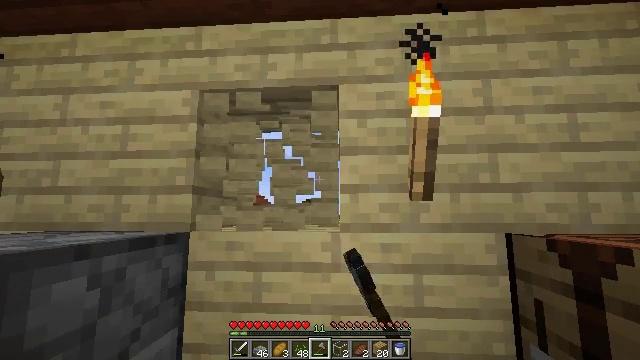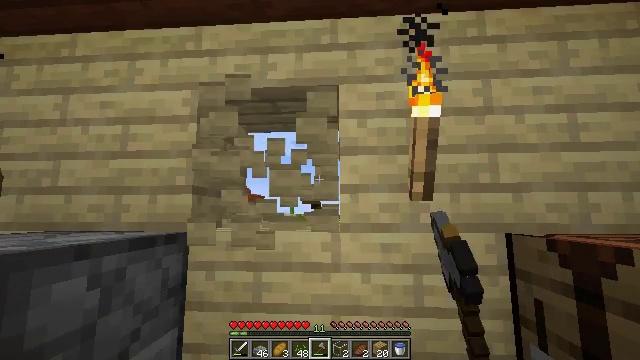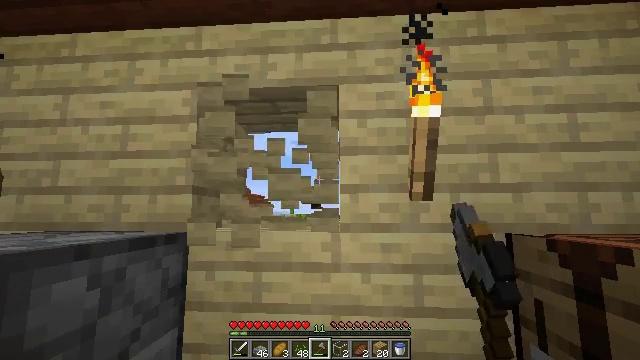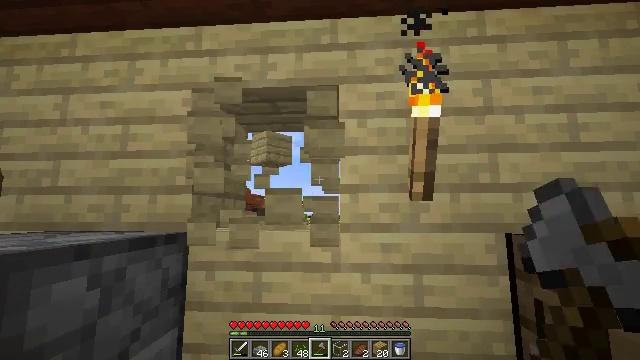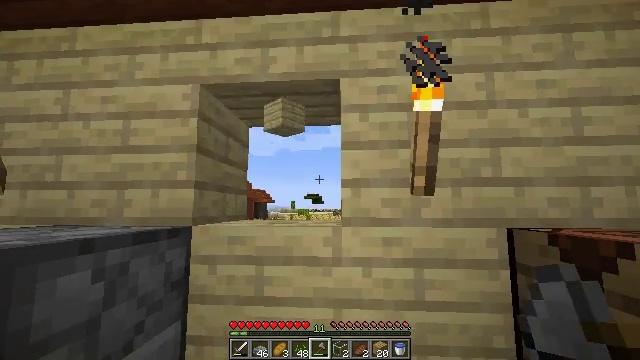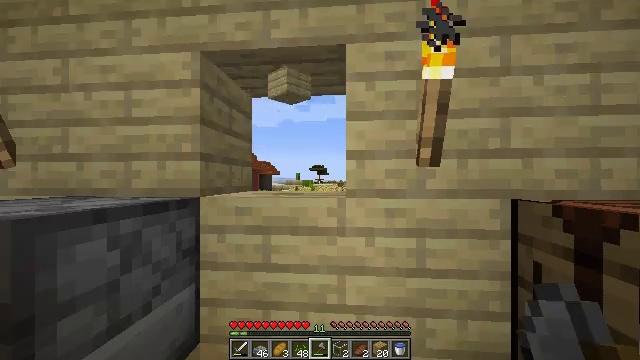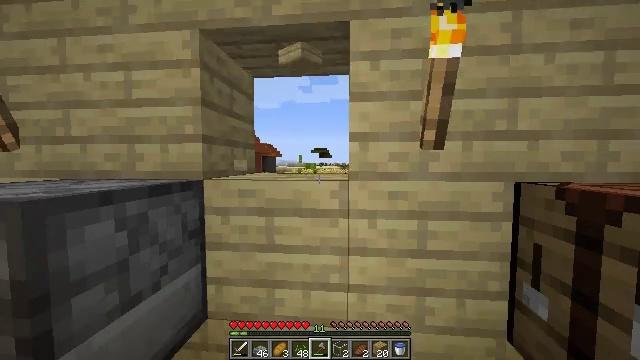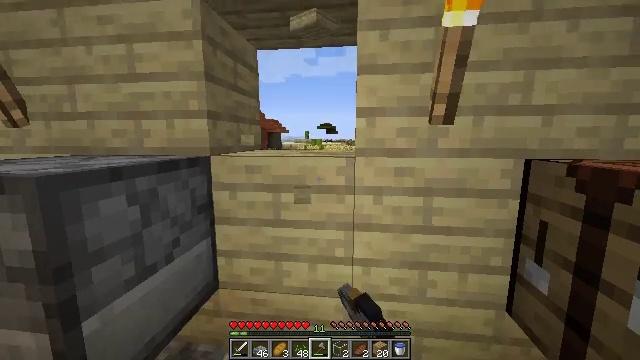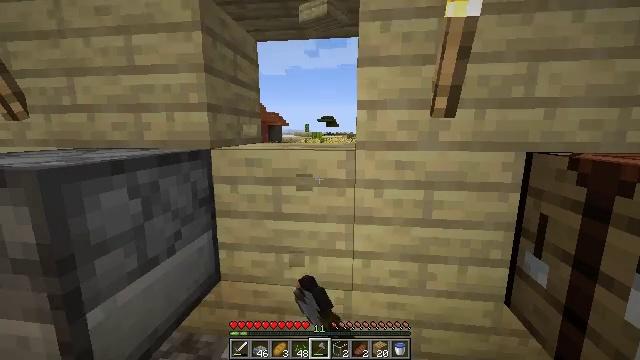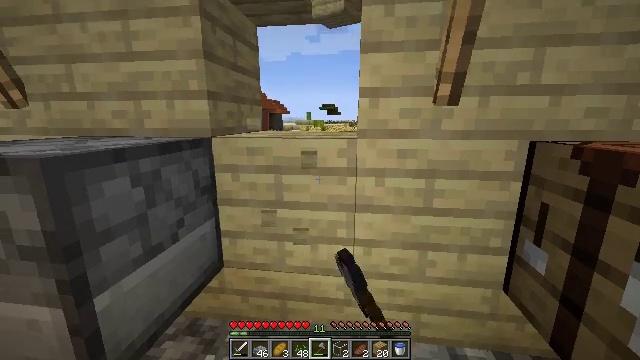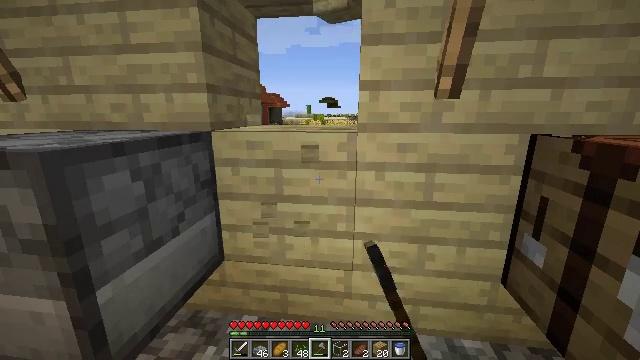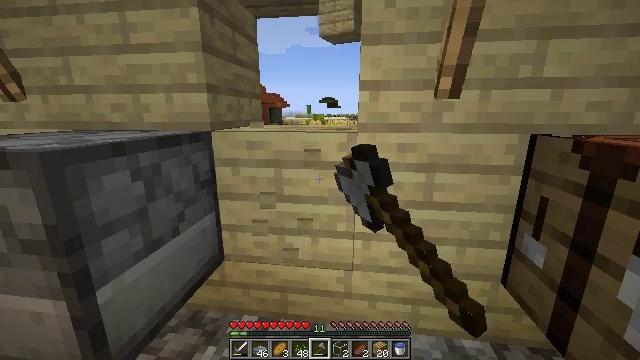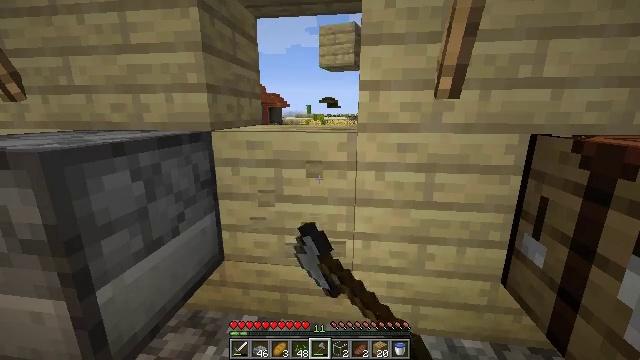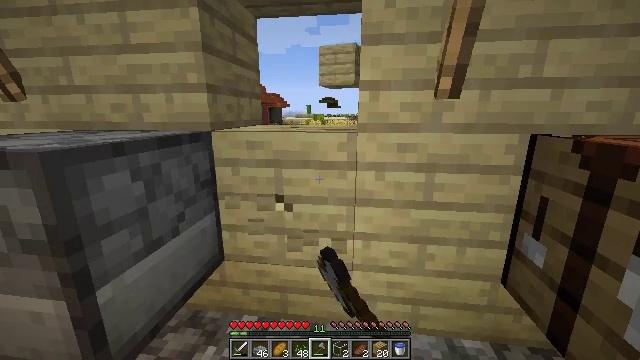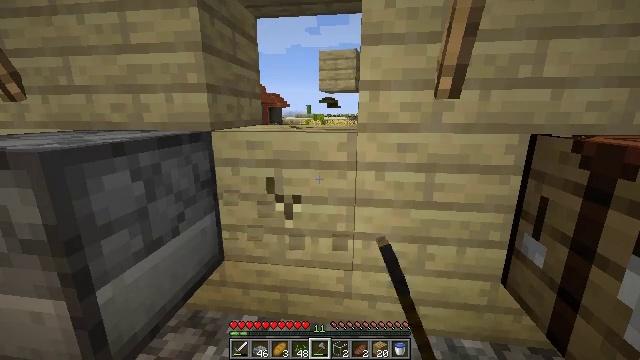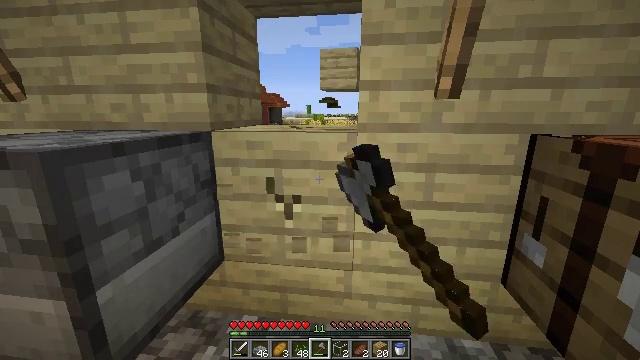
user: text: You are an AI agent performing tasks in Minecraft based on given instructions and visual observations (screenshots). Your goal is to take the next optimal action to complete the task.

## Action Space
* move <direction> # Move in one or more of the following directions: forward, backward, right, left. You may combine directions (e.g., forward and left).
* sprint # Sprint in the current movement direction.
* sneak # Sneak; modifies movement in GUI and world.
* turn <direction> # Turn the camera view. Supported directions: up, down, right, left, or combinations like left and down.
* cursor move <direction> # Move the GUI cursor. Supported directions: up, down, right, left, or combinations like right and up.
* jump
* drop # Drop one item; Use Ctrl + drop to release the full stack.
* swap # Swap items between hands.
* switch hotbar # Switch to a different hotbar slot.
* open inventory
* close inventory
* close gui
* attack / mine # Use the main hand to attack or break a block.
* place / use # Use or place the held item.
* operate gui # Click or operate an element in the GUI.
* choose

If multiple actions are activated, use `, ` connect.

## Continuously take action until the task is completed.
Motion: motion action
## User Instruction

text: Remove birch planks to collect them.
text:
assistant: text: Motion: attack / mine
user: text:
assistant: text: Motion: attack / mine
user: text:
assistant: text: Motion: attack / mine
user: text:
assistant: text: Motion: turn down, attack / mine
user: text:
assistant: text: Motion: turn left and down, attack / mine
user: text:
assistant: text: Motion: turn down, attack / mine
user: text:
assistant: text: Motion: turn left and down, attack / mine
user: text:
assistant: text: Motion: turn down, attack / mine
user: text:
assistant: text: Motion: turn down, attack / mine
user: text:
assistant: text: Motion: turn down, attack / mine
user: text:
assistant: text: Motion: attack / mine
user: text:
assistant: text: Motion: attack / mine
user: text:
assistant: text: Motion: attack / mine
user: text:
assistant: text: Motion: attack / mine
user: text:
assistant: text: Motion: attack / mine
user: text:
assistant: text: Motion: attack / mine
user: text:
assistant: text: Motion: attack / mine
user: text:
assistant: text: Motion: attack / mine
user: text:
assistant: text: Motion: attack / mine
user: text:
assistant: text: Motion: attack / mine
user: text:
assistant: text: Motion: attack / mine
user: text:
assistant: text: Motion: attack / mine
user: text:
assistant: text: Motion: attack / mine
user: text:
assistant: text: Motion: attack / mine
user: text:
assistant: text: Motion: attack / mine
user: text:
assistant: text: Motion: attack / mine
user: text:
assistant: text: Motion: attack / mine
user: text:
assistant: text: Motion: attack / mine
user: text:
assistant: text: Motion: attack / mine
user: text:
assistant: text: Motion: attack / mine